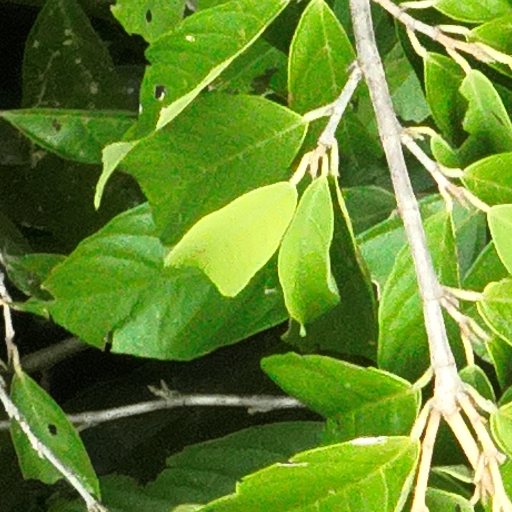
Species: Quararibea asterolepis
GBIF accepted scientific name: Quararibea asterolepis
Crown area (m\u00b2): 54.893